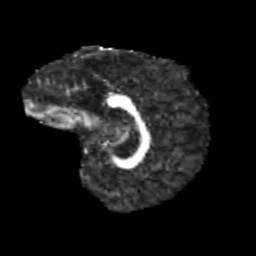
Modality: FA
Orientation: sagittal
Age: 11
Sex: male
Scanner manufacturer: siemens
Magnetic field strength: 3 T
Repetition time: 3.8 s
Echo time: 0.07 s